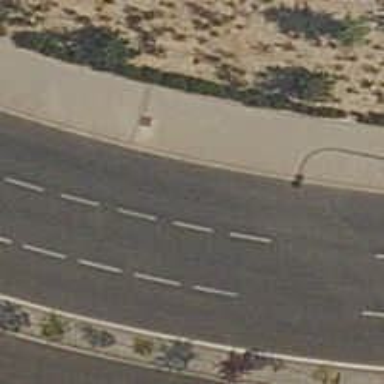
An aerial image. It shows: Secondary road with asphalt surface and sidewalks on both sides.